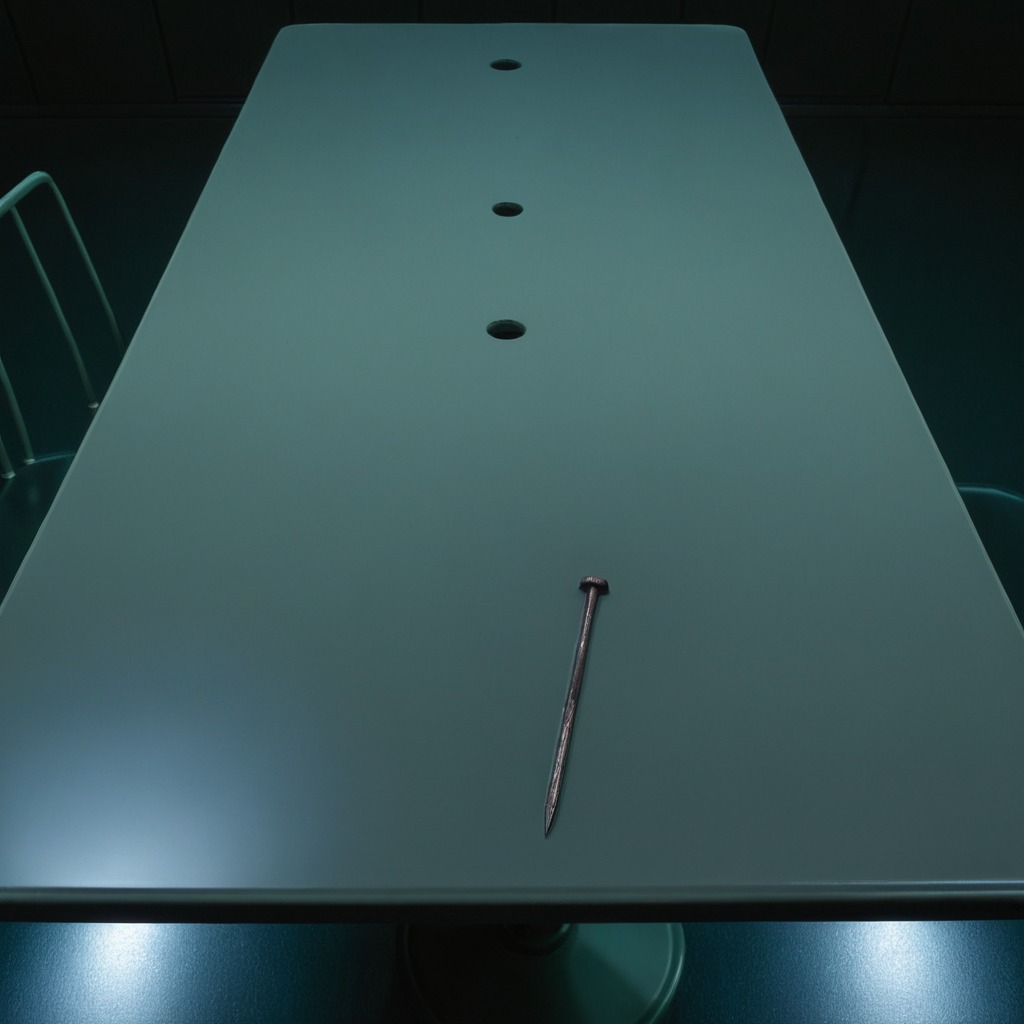
An iron nail is lying on a clean empty table in a railway signal maintenance room lit by harsh overhead fluorescents photorealistic surface textures crisp shadows high dynamic range